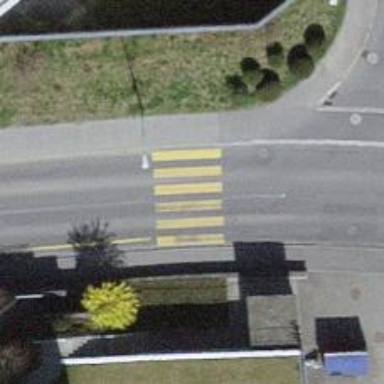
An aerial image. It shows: Uncontrolled zebra crossing on the road.